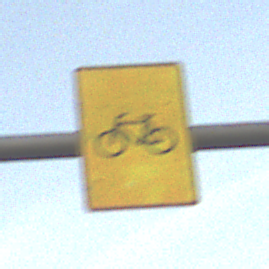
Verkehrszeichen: RadverkehrOhnePfeilsymbol
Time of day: SunriseSunset
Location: Outdoor (Nature)
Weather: PartlyCloudy
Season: NotSpecified
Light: Natural